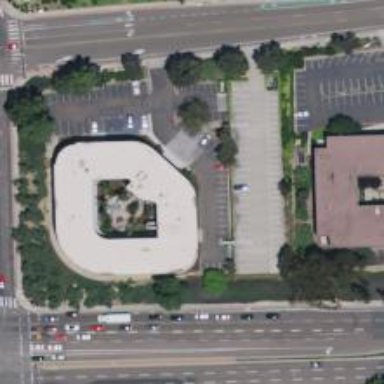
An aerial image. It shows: Office building.